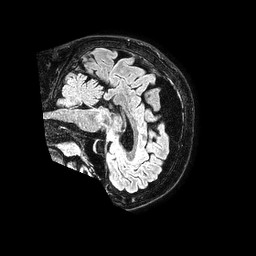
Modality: FLAIR
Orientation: sagittal
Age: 63
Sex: female
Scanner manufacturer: philips
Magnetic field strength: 1.5 T
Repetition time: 4.8 s
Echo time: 0.3 s